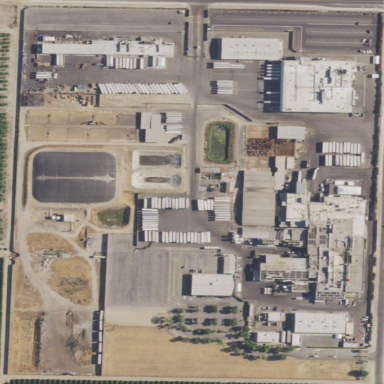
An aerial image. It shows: Industrial area with cold storage facility.